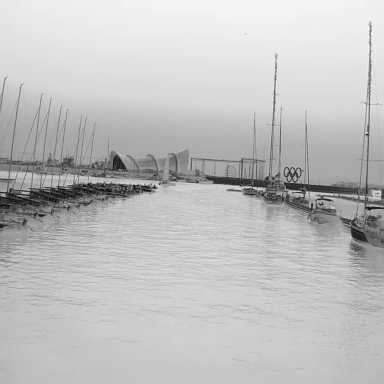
There are two canoes in the infrared image.